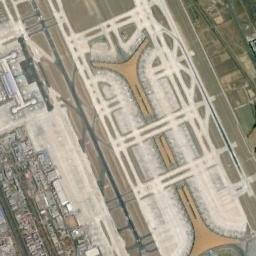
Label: airport